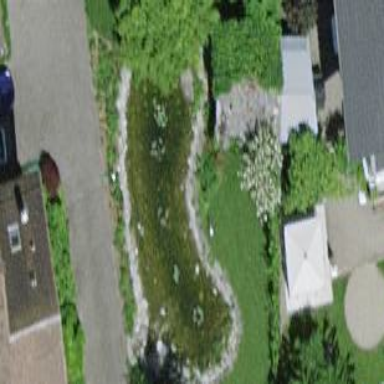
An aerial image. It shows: Peaceful pond surrounded by nature.